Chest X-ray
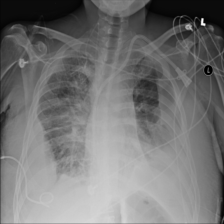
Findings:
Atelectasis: negative
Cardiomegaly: negative
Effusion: negative
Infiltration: negative
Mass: negative
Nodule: negative
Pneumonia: negative
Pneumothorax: negative
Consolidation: negative
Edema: negative
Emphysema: negative
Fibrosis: negative
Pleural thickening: negative
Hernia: negative